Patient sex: F
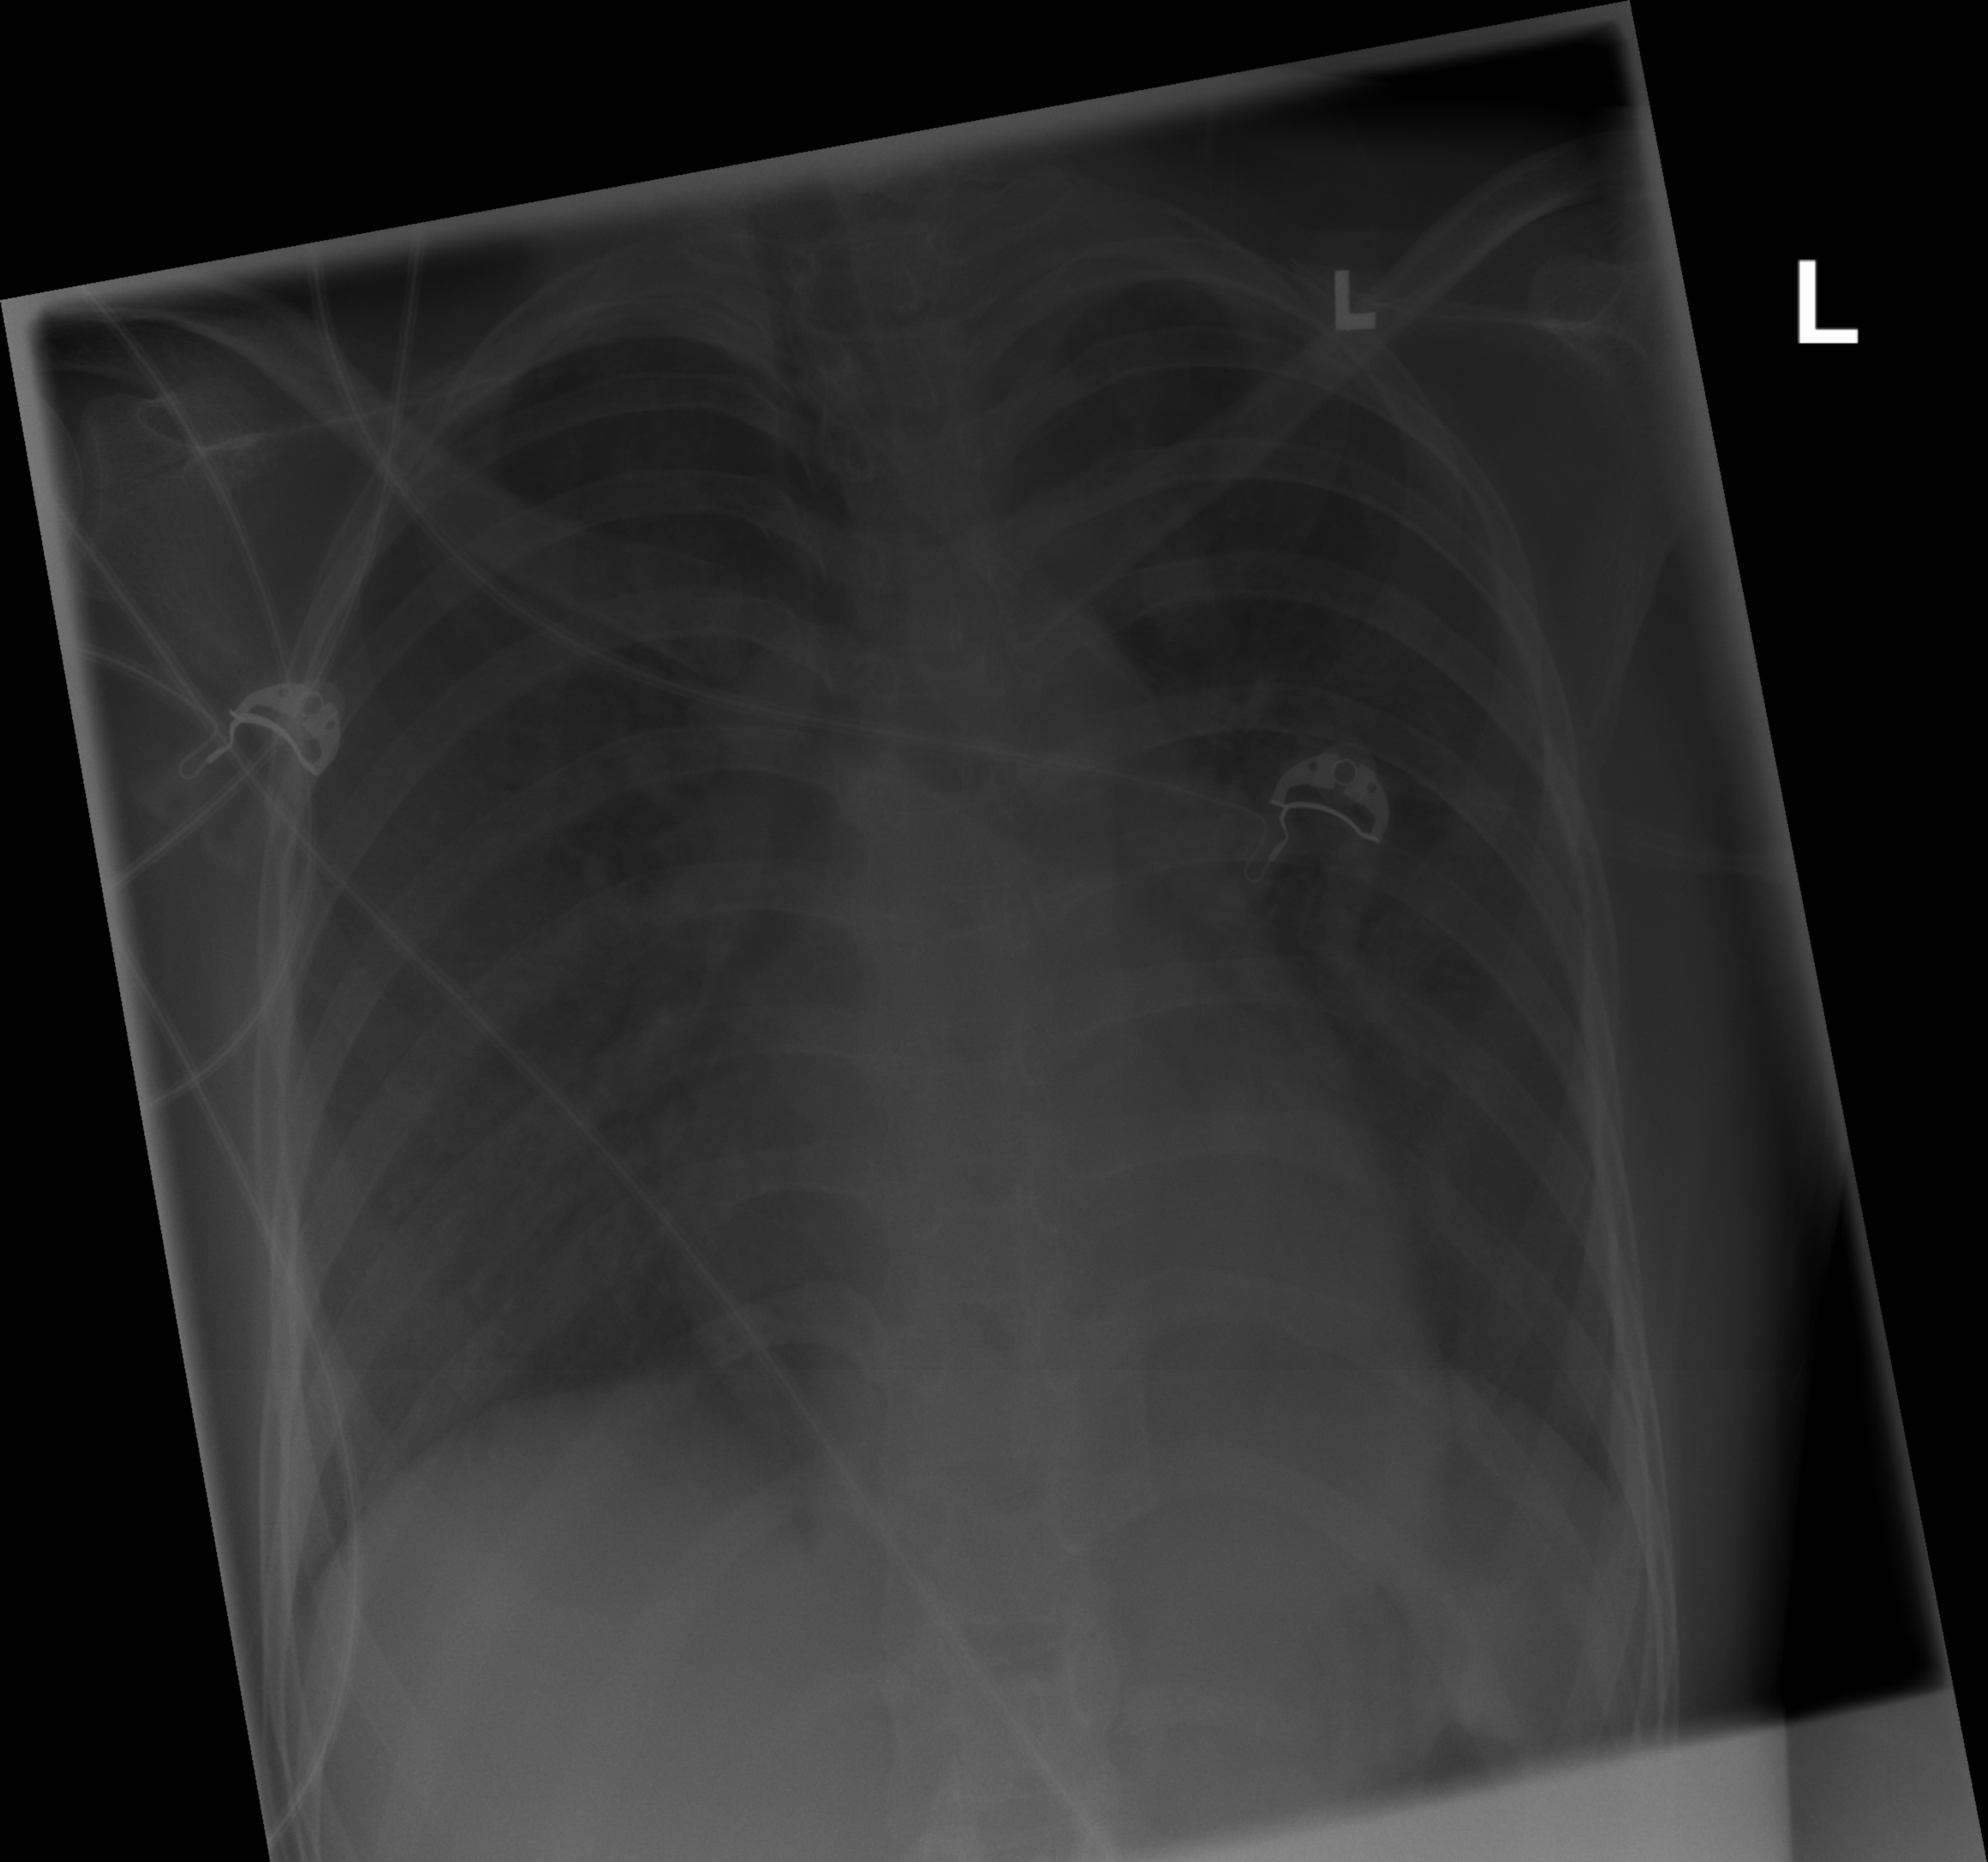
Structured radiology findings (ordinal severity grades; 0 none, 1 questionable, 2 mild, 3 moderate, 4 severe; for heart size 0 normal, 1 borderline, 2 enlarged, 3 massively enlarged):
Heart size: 0
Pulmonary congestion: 1
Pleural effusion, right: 0
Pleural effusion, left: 0
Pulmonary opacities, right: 3
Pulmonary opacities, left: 3
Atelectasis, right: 2
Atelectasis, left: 0